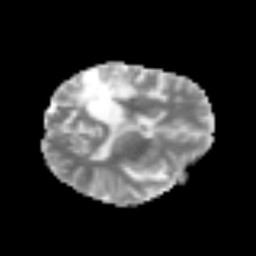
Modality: MD
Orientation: axial
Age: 62
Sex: female
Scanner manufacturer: siemens
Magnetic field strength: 3 T
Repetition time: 3.2 s
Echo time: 0.081 s